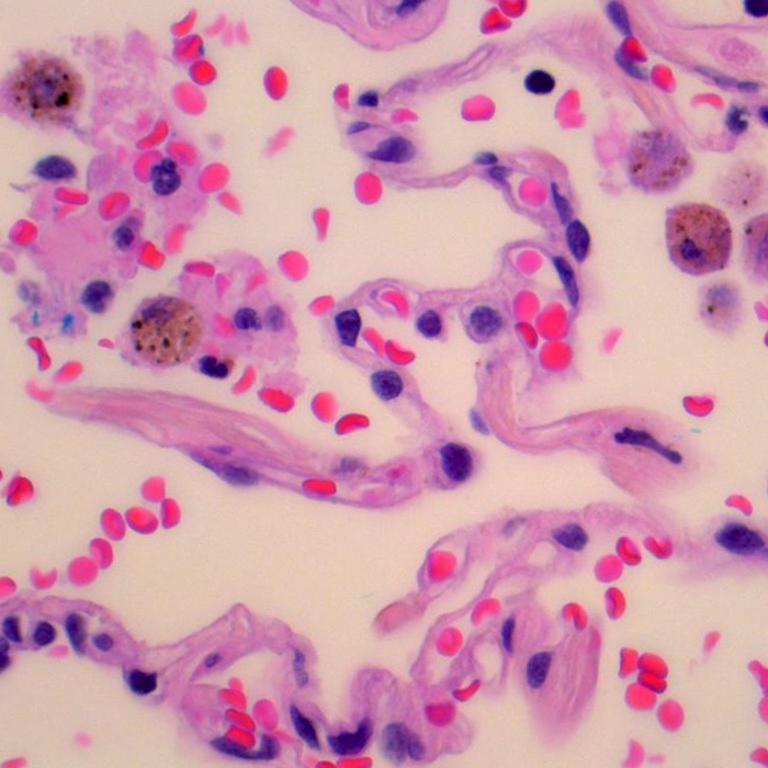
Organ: lung
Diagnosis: benign